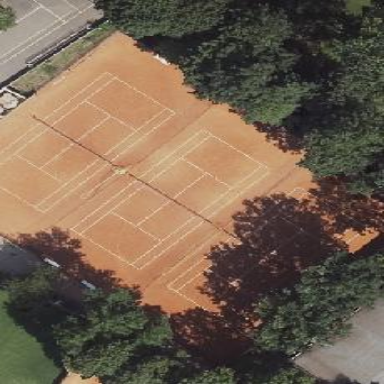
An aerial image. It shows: Tennis pitch with clay surface for leisure sports.